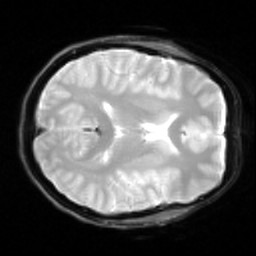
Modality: inplaneT2
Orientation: axial
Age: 37
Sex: male